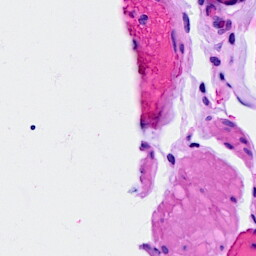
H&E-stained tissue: Breast